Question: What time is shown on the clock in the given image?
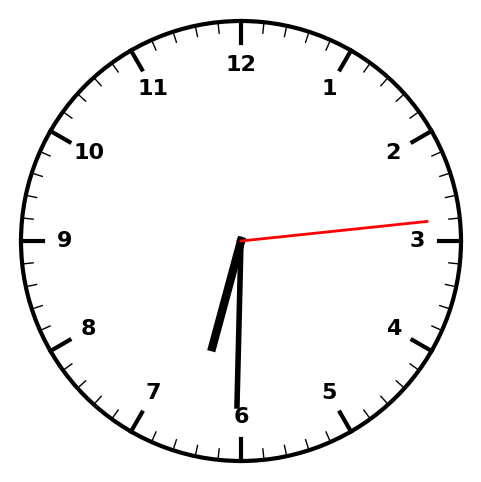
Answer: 06:30:14